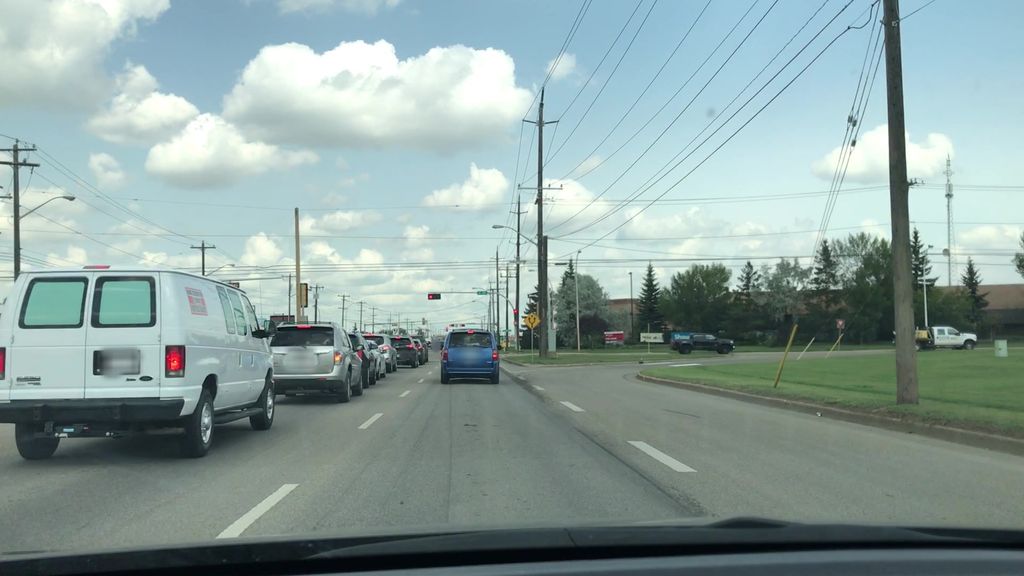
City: edmonton